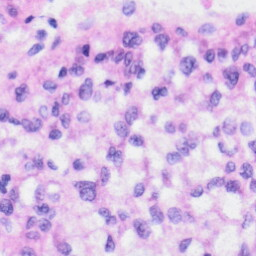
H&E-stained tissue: Liver